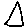
Label: triangle